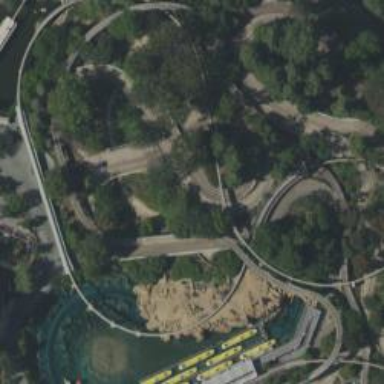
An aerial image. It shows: Monorail bridge.